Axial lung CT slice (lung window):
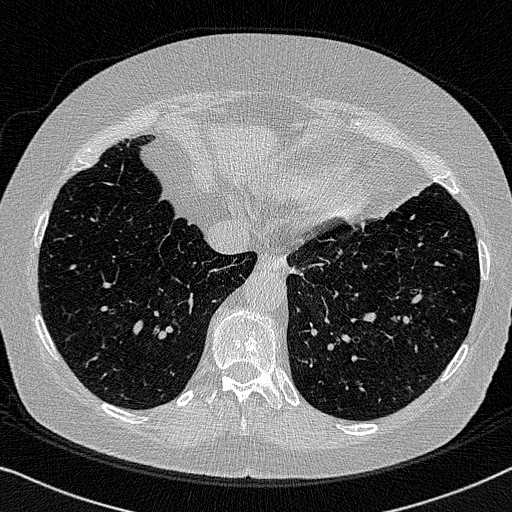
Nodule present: no